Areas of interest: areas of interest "Hong Kong Industrial Centre"
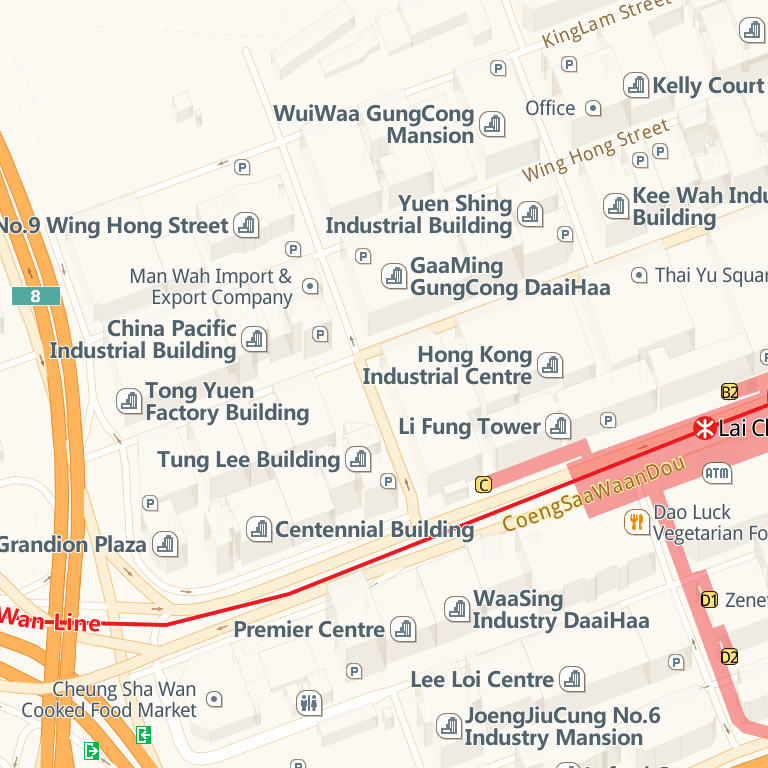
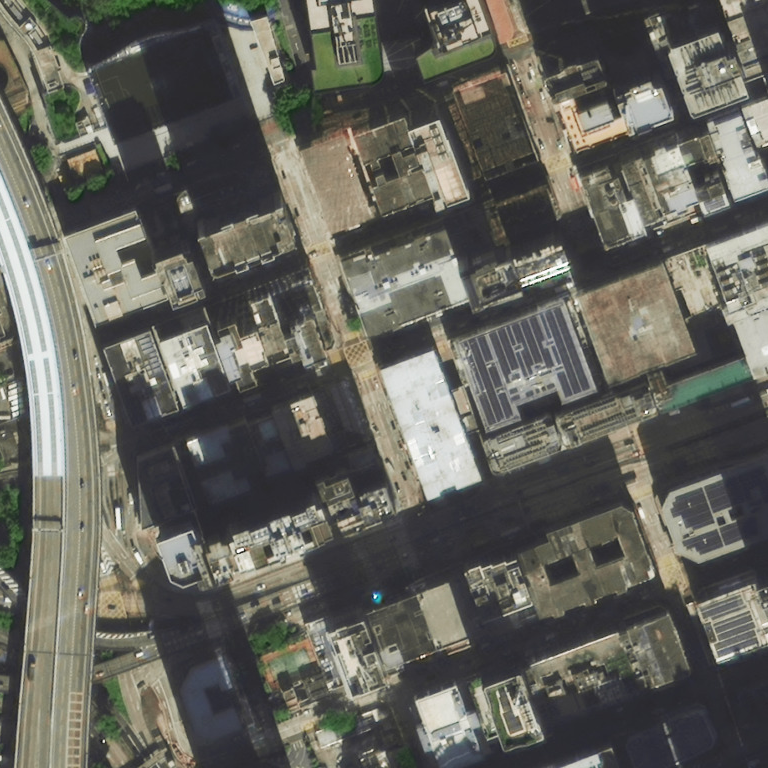